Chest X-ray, PA view. Patient: 60 years old, sex F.
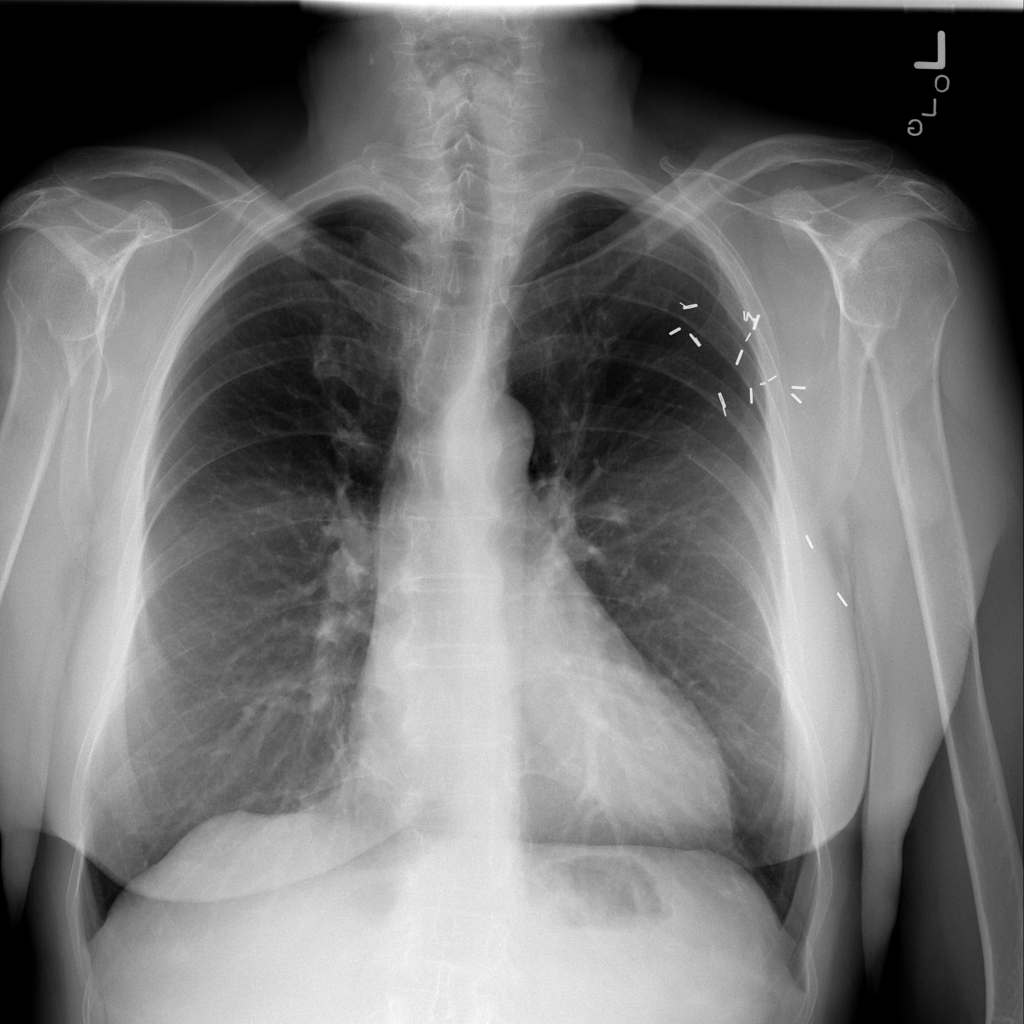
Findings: No Finding